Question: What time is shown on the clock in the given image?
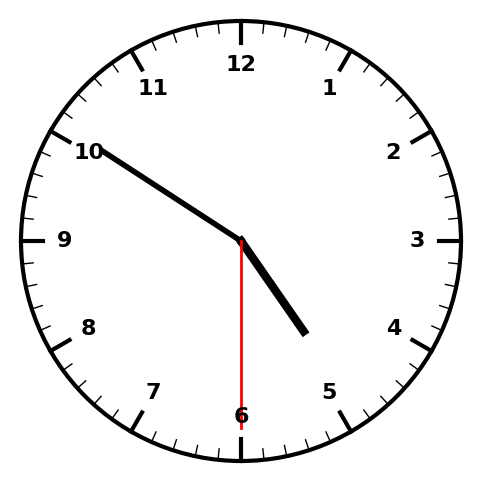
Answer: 04:50:30